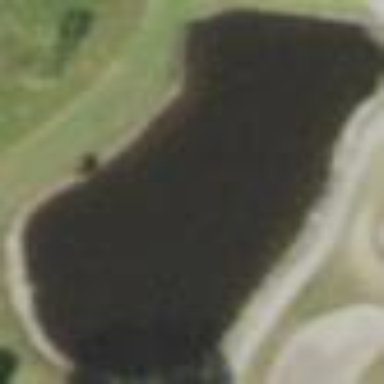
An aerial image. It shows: Picturesque scene of golf course with lateral water hazard.